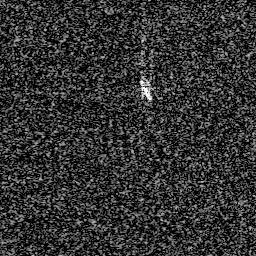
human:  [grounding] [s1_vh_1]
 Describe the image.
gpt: In the satellite image, there is  <ref>1 small ship </ref> <box>[[53, 29, 60, 40, 0]]</box> located at center.